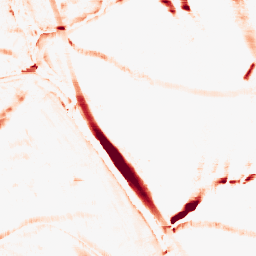
Category: morphological
Decomposition family: morphological_rect
Decomposition parameters: operation: opening
width: 20
height: 10
Upsampling method: quartic
Upsampling parameters: scale: 2
Upsampling scale: 2